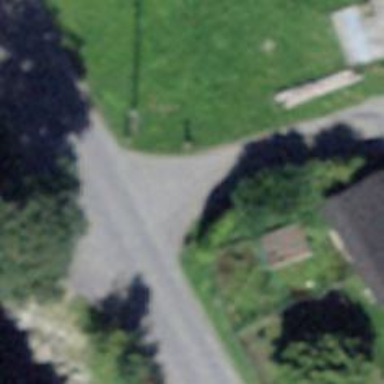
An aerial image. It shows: Unclassified road.